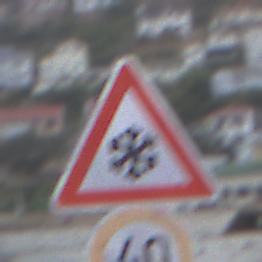
Verkehrszeichen: SchneeOderEisglaette
Zusatzzeichen unten: Geschwindigkeit40
Umgebung: Outdoor, Beach
Tageszeit: SunriseSunset
Wetter: Overcast
Licht: Natural
Jahreszeit: NotSpecified
Kontrast: LowContrast